Interaction volume radius: 5 \u00c5
Interaction volume height: 10 \u00c5
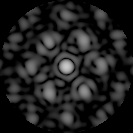
Disorder parameter: 0.4737